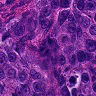
Metastatic tissue present: yes